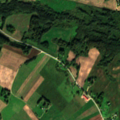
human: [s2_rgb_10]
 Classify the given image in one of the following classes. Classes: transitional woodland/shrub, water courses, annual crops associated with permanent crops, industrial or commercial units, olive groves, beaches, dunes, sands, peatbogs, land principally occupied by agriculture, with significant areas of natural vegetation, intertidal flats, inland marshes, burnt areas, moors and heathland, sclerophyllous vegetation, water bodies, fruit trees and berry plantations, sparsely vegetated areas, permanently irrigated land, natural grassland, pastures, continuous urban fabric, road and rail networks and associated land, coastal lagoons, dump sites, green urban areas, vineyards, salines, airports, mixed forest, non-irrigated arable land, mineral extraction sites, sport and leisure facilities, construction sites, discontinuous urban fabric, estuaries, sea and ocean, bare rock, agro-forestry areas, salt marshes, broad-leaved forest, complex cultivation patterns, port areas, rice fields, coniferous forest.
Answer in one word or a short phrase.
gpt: non-irrigated arable land, complex cultivation patterns, land principally occupied by agriculture, with significant areas of natural vegetation, broad-leaved forest